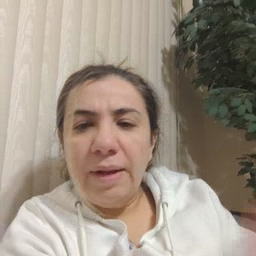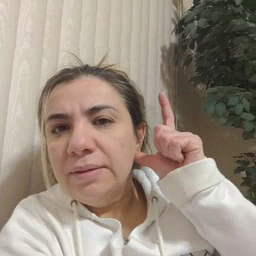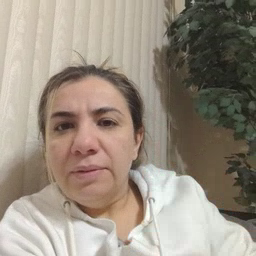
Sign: listen